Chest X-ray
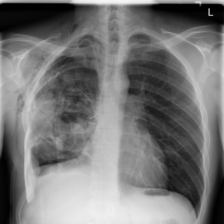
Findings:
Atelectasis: negative
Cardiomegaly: negative
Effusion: negative
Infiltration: negative
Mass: negative
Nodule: negative
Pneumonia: negative
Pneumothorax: negative
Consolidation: negative
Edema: negative
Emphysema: positive
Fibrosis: negative
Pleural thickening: negative
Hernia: negative